Field crop: maize
Growth stage: 2
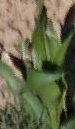
Species: maize